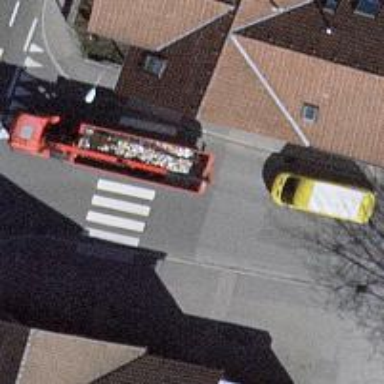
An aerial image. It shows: Uncontrolled zebra crossing with white markings on the road.